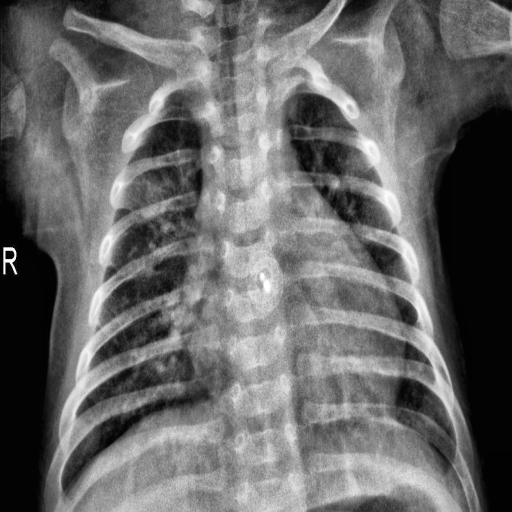
Finding: PNEUMONIA